Interaction volume radius: 5 \u00c5
Interaction volume height: 35 \u00c5
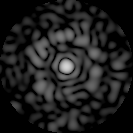
Disorder parameter: 0.8212